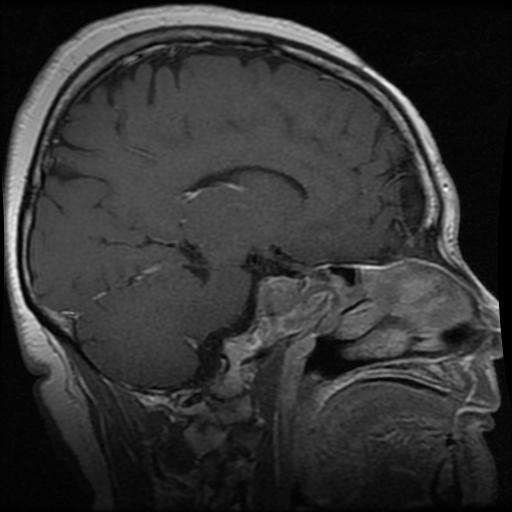
Label: pituitary